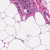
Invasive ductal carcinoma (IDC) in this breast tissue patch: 0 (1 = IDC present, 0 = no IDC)